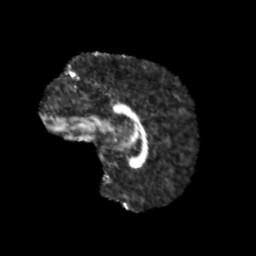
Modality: FA
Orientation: sagittal
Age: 9
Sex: male
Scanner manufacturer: siemens
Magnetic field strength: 3 T
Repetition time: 3.8 s
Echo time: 0.07 s